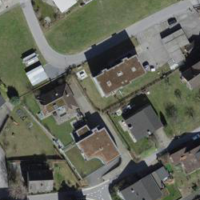
EUNIS habitat code: 54
Species observed at this site:
Prunella vulgaris
Corylus avellana
Plantago major